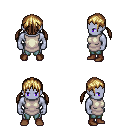
a pixel art fantasy rpg character, male body template, dark elf, purple skin, white tunic, teal pants, blonde twin-tailed hairstyle, brown shoes, four views (front, back, left, right), 2x2 character sprite sheet, small pixel art, hard edges, no anti-aliasing